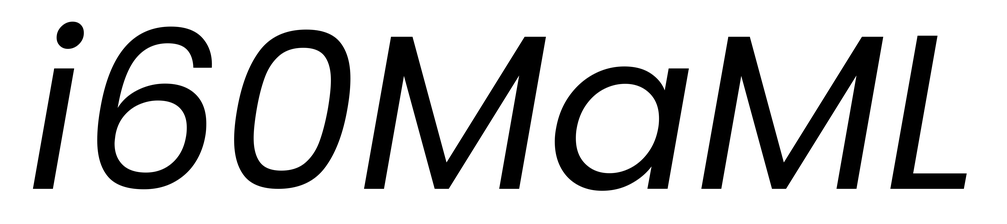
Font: Poppins-Italic